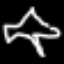
Label: airplane